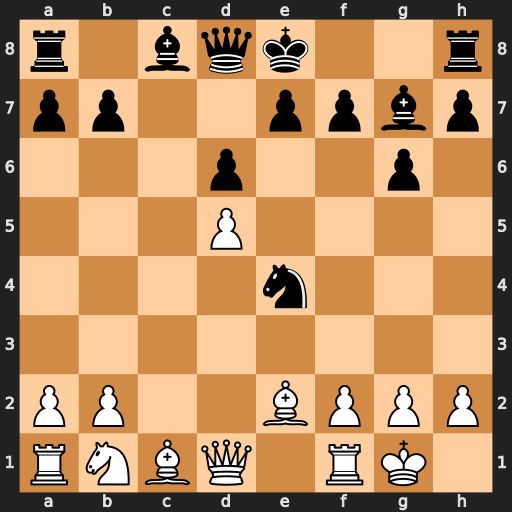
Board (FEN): r1bqk2r/pp2ppbp/3p2p1/3P4/4n3/8/PP2BPPP/RNBQ1RK1
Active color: w
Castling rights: kq
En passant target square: -
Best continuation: Qa4+ Bd7 Qxe4